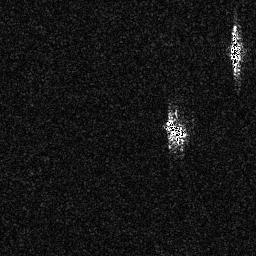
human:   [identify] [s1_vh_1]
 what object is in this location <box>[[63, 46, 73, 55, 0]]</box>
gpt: <ref>1 medium ship at the center</ref>

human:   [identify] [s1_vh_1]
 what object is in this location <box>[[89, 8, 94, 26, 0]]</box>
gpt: <ref>1 medium ship at the top right</ref>